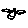
Label: bird